Field crop: maize
Growth stage: 2
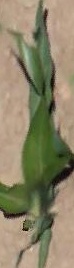
Species: maize